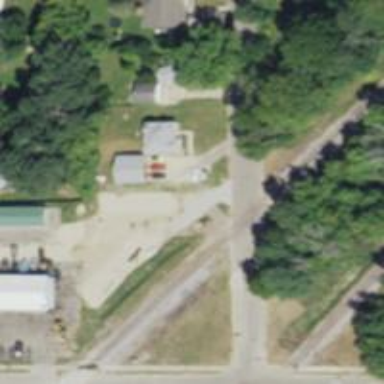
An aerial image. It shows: Railway level crossing.